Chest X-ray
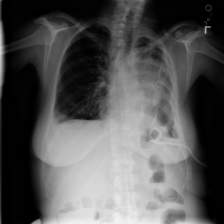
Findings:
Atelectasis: negative
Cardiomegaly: negative
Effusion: negative
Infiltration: negative
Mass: negative
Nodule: negative
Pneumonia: negative
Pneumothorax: negative
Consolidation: negative
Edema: negative
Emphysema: negative
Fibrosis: negative
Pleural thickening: negative
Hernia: negative